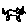
Label: cat